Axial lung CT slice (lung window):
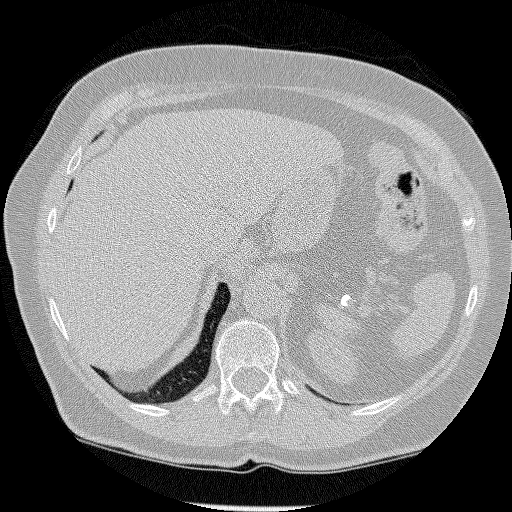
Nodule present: no